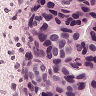
Metastatic tissue present: yes